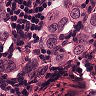
Metastatic tissue present: yes